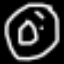
Label: donut